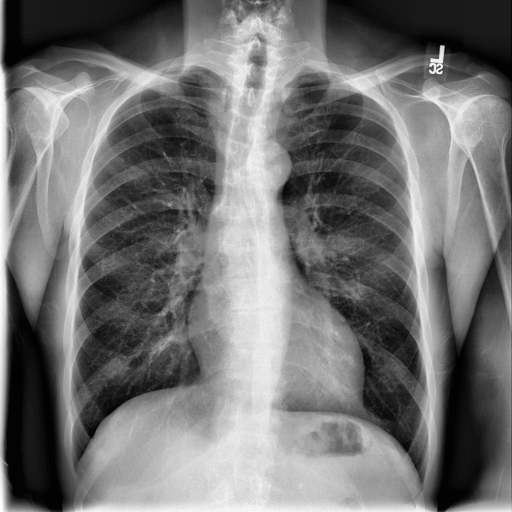
Finding: NORMAL